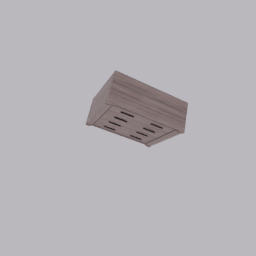
Label: furniture